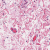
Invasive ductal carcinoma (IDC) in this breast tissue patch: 0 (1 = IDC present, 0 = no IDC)